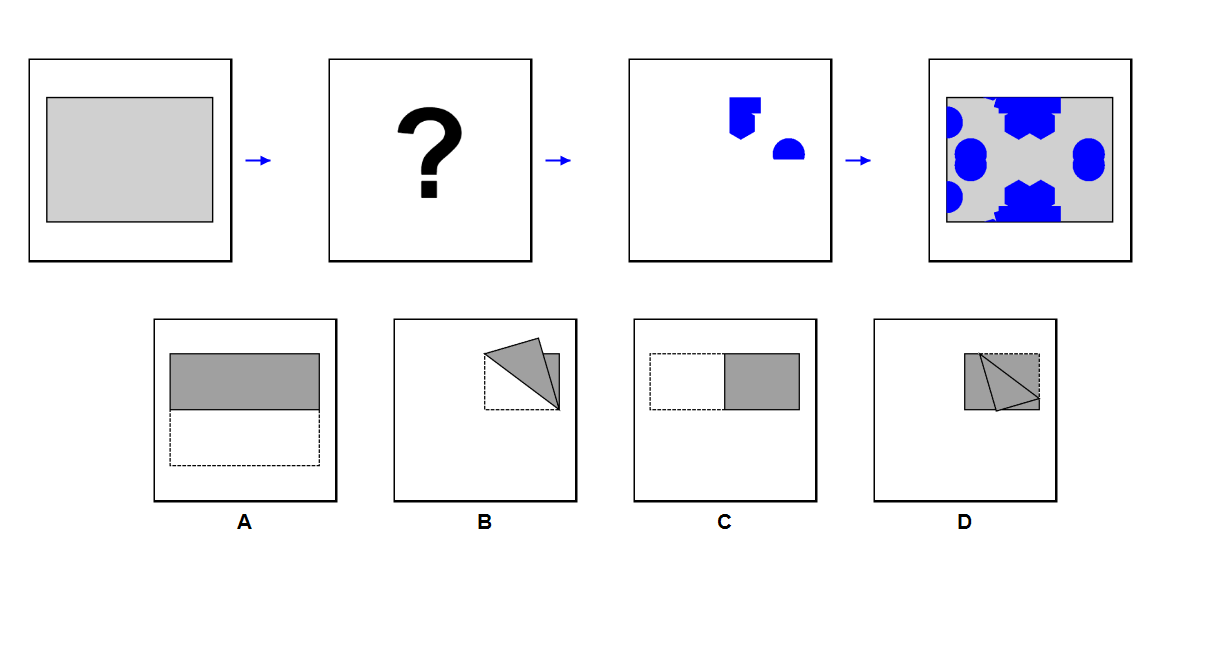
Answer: B